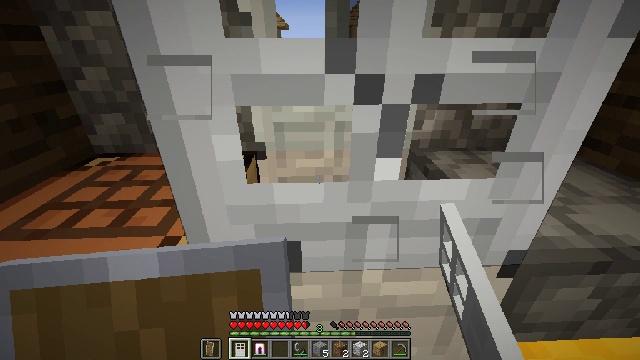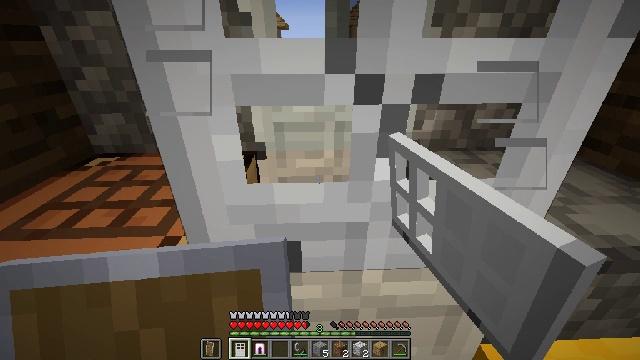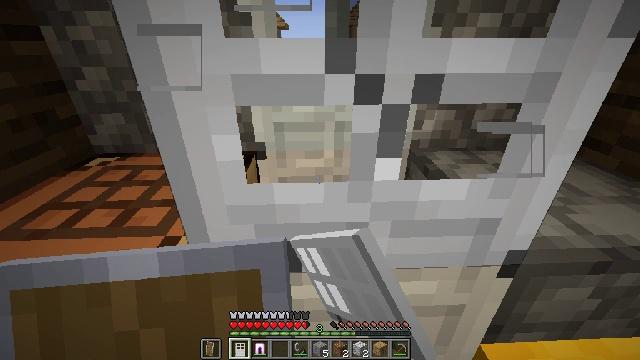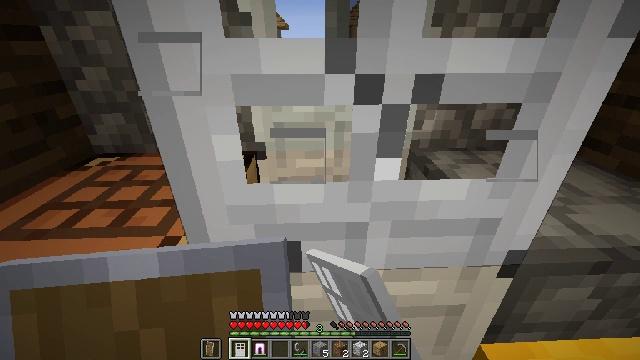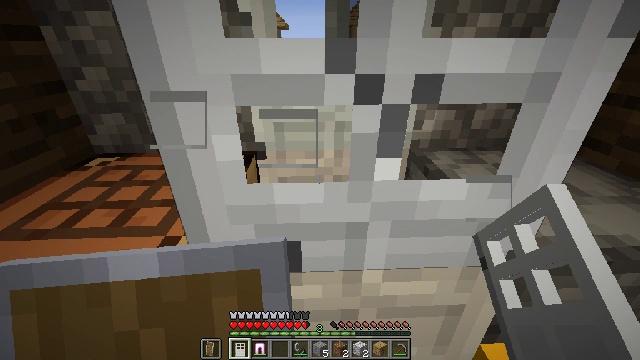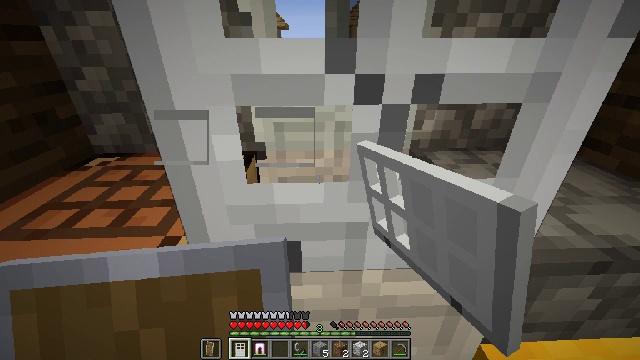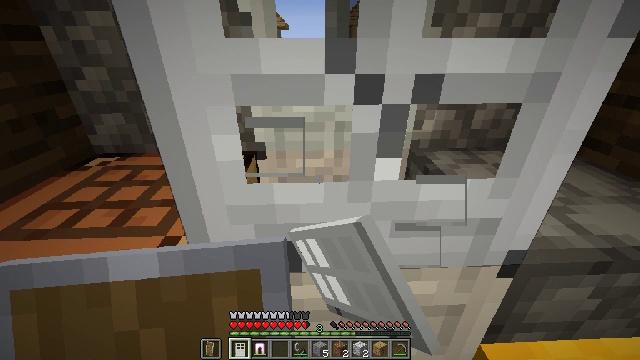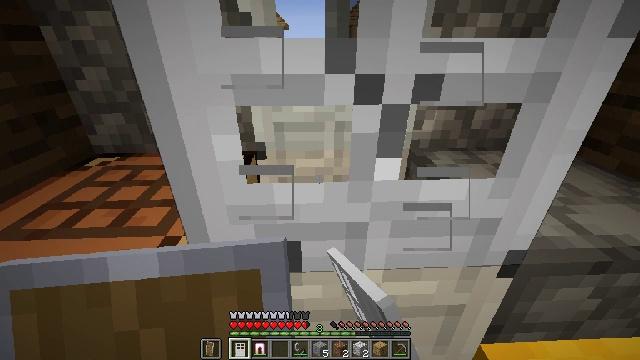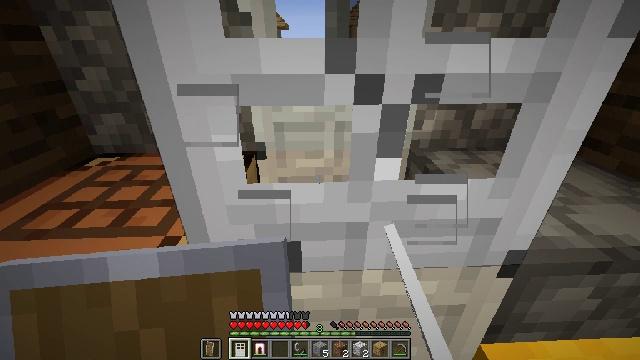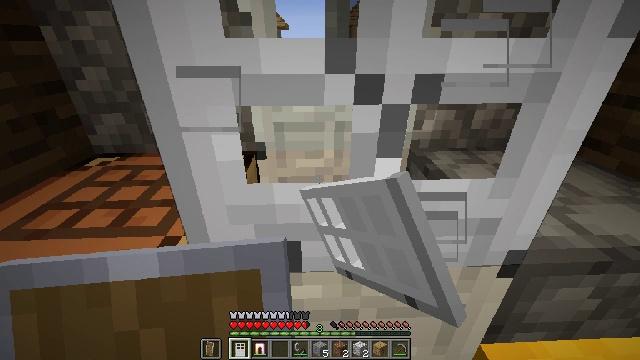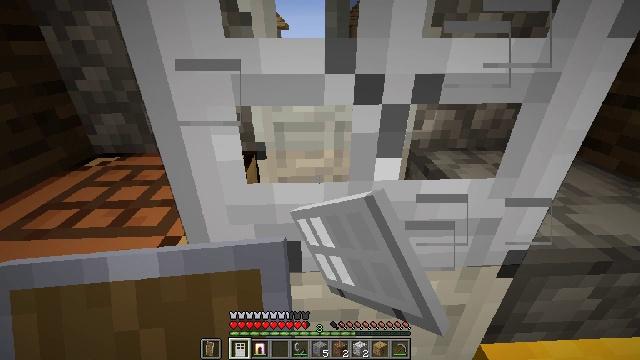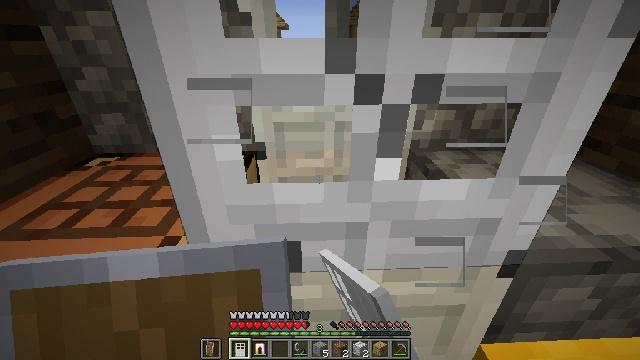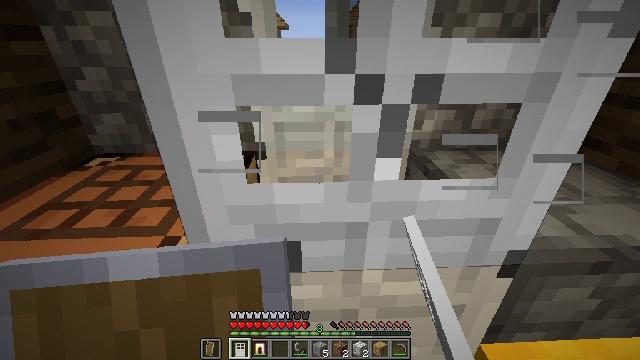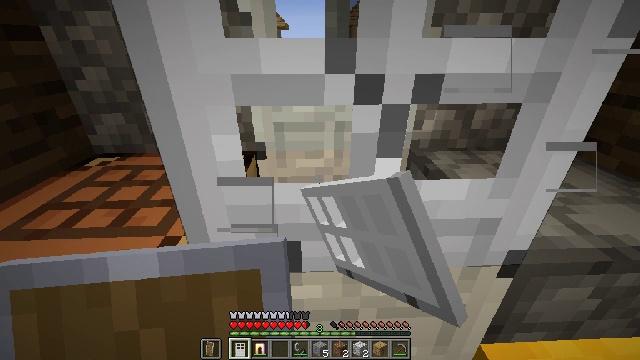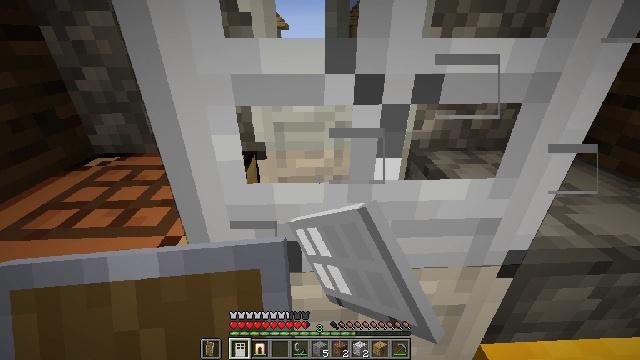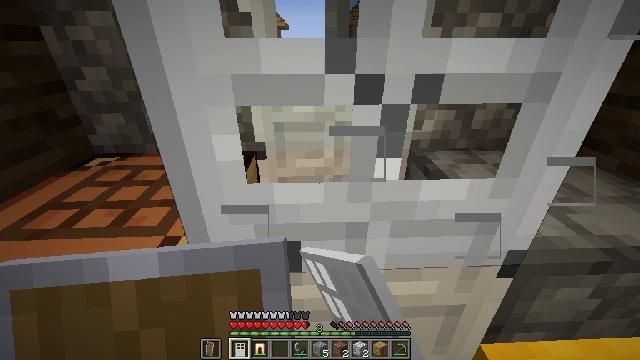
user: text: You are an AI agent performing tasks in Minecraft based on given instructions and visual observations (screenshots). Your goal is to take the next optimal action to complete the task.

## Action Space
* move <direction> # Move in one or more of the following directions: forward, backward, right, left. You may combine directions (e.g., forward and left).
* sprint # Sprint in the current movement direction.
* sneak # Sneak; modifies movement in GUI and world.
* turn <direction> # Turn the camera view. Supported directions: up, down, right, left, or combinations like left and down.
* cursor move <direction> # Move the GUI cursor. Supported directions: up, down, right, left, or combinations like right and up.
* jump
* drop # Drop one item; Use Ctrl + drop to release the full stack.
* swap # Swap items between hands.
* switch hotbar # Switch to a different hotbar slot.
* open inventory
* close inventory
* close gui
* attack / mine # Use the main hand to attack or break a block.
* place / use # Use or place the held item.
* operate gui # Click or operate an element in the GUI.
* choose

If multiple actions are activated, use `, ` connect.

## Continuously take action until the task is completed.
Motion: motion action
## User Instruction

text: Interact with the crafting table to make a heavy weighted pressure plate.
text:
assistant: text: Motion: attack / mine
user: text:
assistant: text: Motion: attack / mine
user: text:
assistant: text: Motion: attack / mine
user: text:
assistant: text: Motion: attack / mine
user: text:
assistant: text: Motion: attack / mine
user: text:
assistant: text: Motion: attack / mine
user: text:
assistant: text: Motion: attack / mine
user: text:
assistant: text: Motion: attack / mine
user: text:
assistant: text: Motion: attack / mine
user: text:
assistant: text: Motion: attack / mine
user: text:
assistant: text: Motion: attack / mine
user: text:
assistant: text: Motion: attack / mine
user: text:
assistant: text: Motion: attack / mine
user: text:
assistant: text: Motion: attack / mine
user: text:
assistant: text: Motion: attack / mine
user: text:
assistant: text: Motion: attack / mine
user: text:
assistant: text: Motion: attack / mine
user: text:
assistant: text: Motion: attack / mine
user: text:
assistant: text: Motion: attack / mine
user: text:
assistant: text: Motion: attack / mine
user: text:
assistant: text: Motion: attack / mine
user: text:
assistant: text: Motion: attack / mine
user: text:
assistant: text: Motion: attack / mine
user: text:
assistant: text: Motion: attack / mine
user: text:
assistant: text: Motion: attack / mine
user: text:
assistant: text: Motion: attack / mine
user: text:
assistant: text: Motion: attack / mine
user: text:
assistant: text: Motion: attack / mine
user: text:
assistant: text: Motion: attack / mine
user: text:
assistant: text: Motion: attack / mine